Aerial crown-view tile of a tropical tree (Barro Colorado Island, Panama), acquired 20250616:
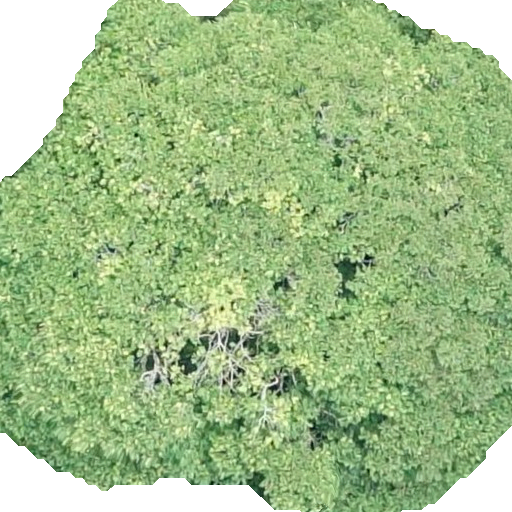
Species: Dipteryx oleifera
GBIF accepted scientific name: Dipteryx oleifera
Crown area: 388.469 m²